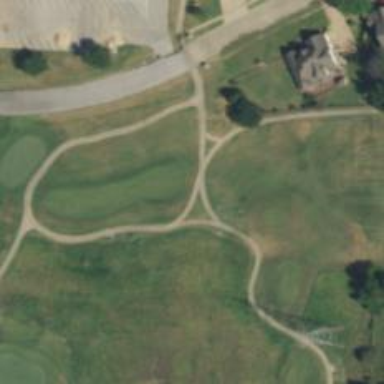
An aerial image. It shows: Path used for both walking and golf.